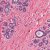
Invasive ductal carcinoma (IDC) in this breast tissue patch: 0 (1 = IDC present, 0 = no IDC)